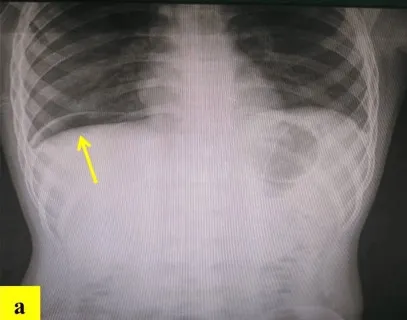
Arrow indicating. Gas under right diaphragm.
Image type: radiology (x_ray)